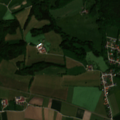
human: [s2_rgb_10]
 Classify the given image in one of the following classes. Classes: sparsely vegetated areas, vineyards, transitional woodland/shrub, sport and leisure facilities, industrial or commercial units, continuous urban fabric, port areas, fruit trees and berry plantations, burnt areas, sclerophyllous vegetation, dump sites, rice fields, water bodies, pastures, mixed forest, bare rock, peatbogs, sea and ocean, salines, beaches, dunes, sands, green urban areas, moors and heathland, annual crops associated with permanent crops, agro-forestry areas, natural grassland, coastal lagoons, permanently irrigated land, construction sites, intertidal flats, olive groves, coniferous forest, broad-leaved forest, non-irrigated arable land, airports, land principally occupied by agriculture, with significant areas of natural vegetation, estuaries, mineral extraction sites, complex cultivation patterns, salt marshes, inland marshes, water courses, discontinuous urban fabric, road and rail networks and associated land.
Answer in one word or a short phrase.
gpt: discontinuous urban fabric, non-irrigated arable land, pastures, mixed forest